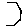
Label: hexagon